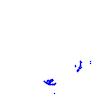
Particle: pion